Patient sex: M
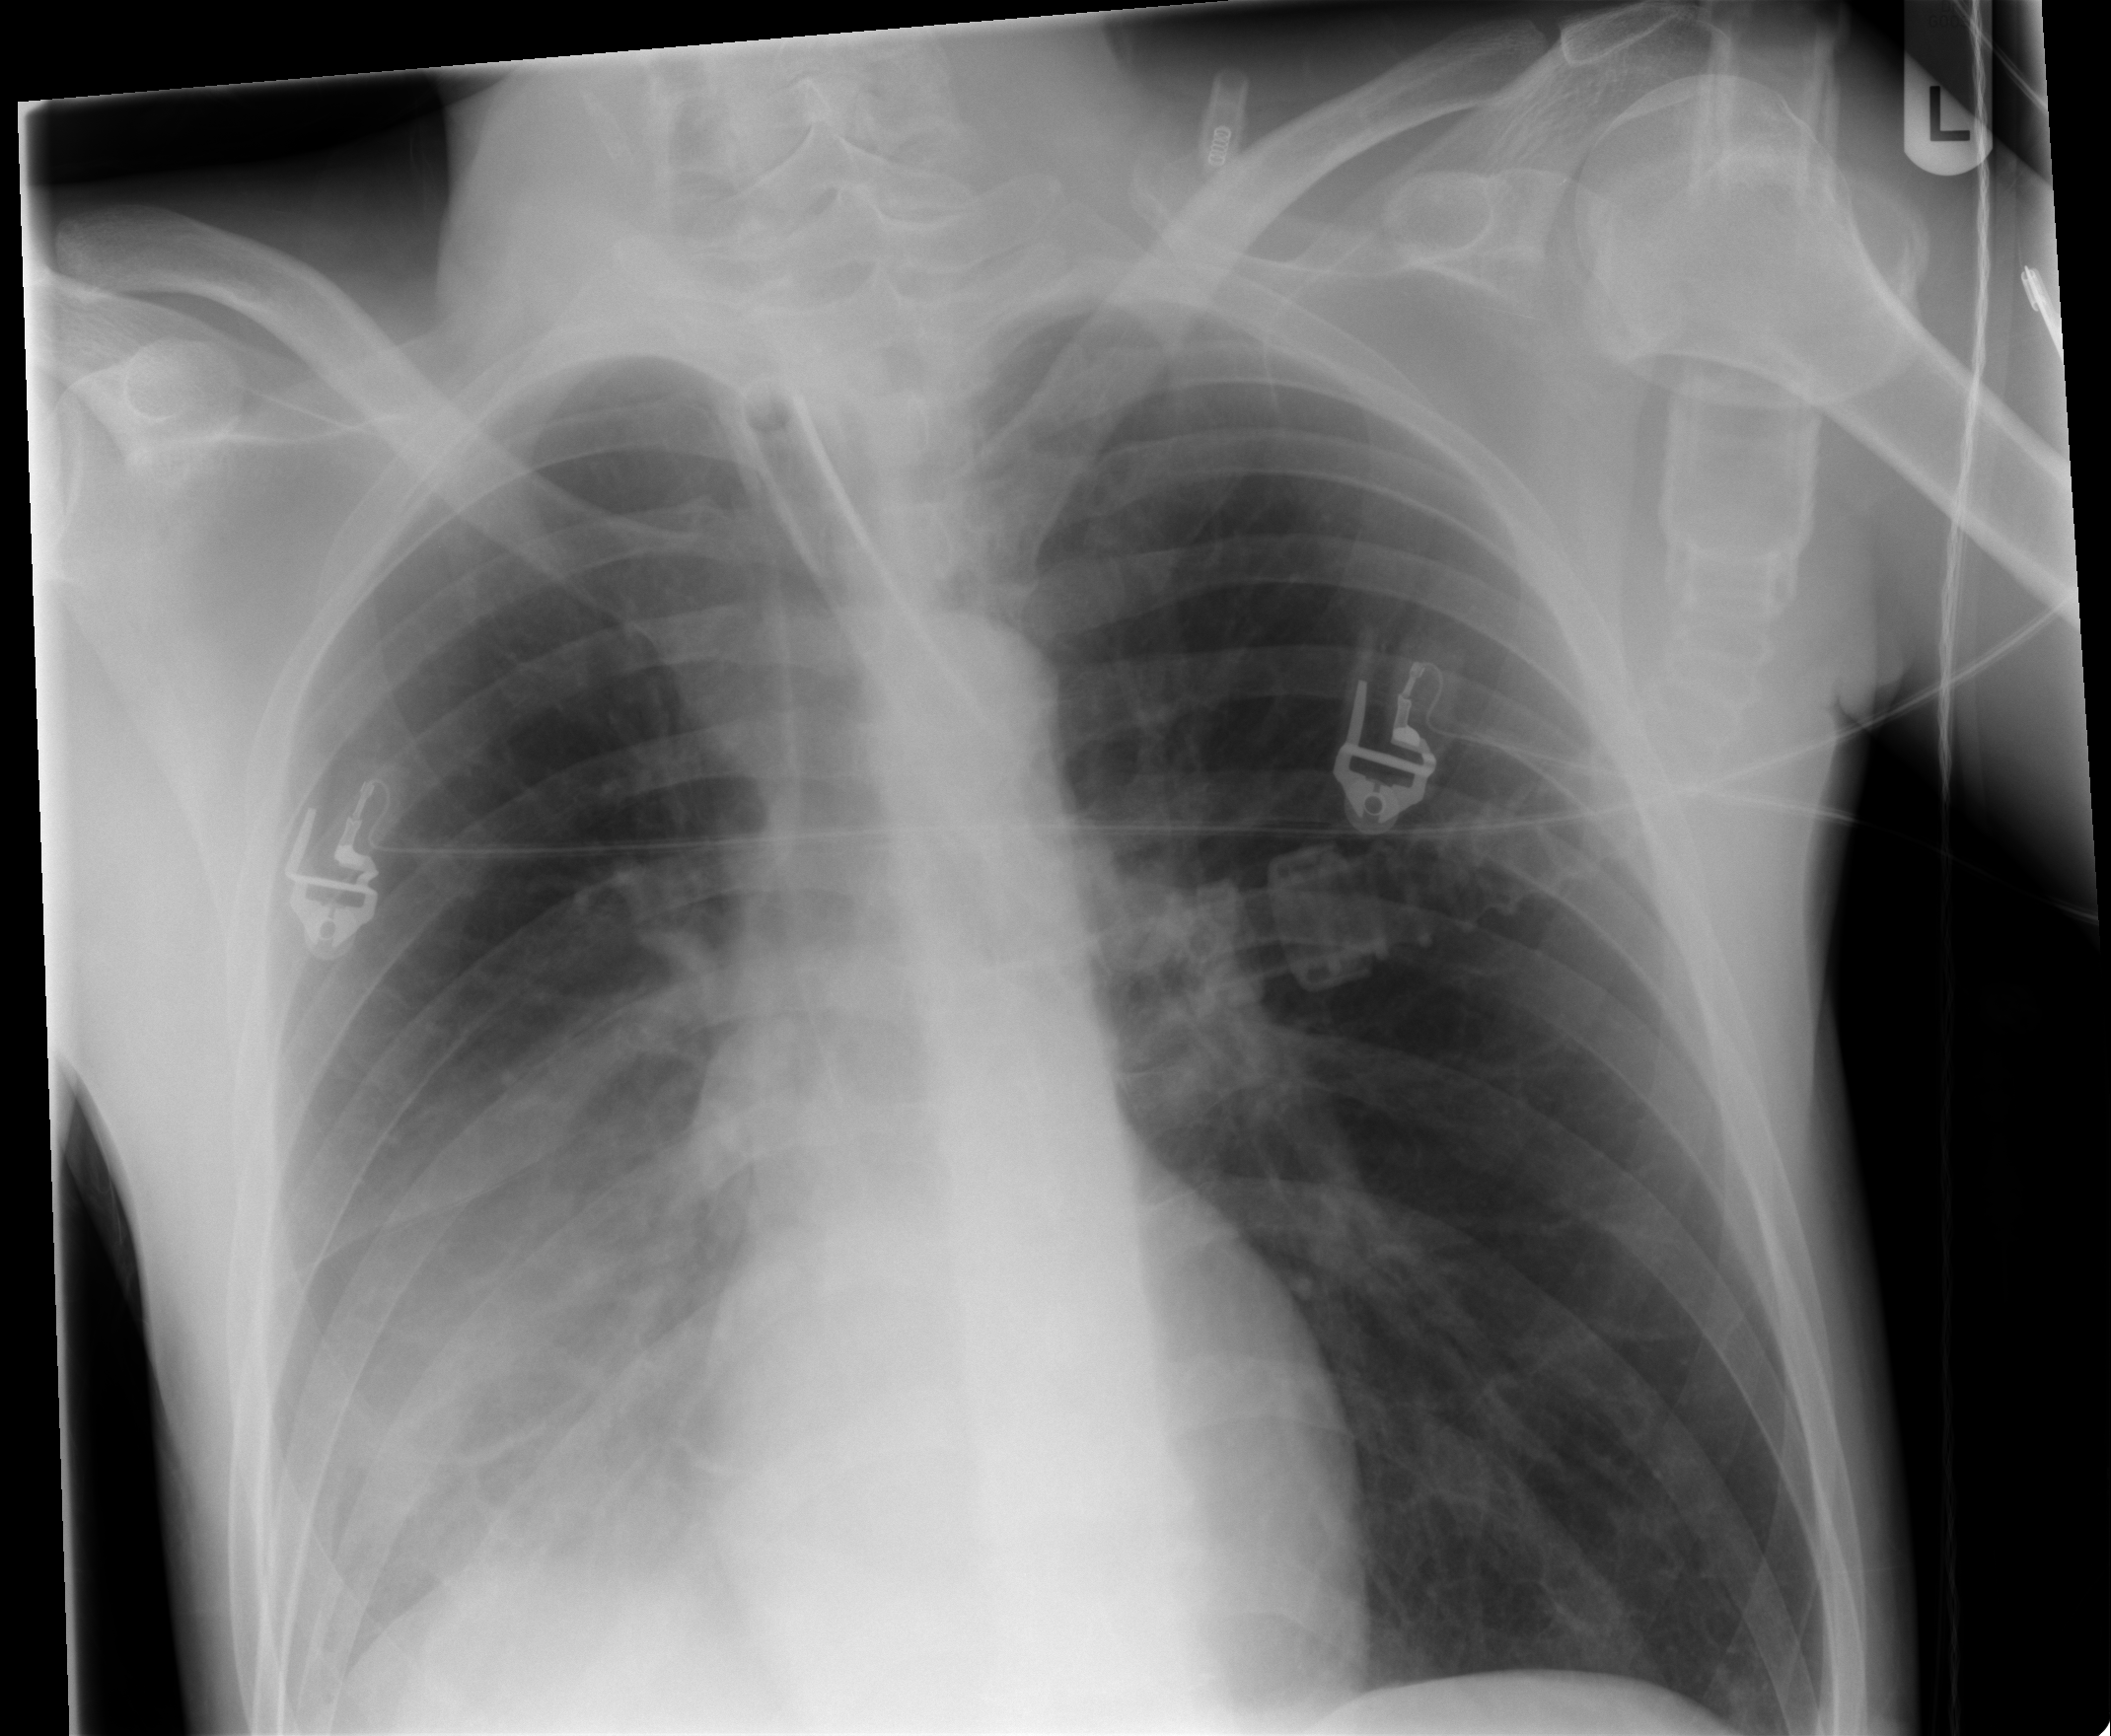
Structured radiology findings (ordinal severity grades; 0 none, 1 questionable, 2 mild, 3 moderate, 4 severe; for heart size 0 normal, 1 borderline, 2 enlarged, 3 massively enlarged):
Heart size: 0
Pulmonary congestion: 0
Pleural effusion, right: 2
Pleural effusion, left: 0
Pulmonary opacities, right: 2
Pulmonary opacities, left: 0
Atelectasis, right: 1
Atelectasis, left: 0